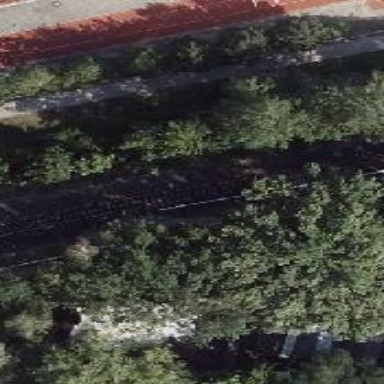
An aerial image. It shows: Railway switch with the turnout on the left side.